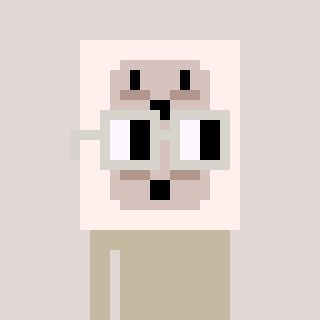
a pixel art character with square light gray glasses, a outlet-shaped head and a grayscale-colored body on a warm background